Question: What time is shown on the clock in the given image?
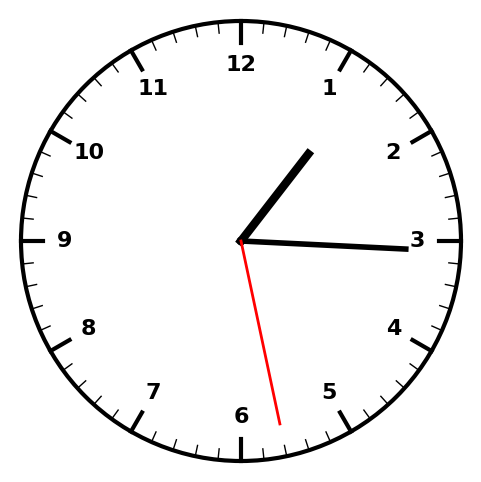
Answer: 01:15:28